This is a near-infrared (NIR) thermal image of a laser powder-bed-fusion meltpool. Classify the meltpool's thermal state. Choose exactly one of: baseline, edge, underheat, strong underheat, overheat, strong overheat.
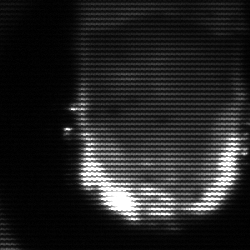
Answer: baseline